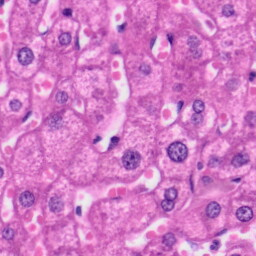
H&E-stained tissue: Liver